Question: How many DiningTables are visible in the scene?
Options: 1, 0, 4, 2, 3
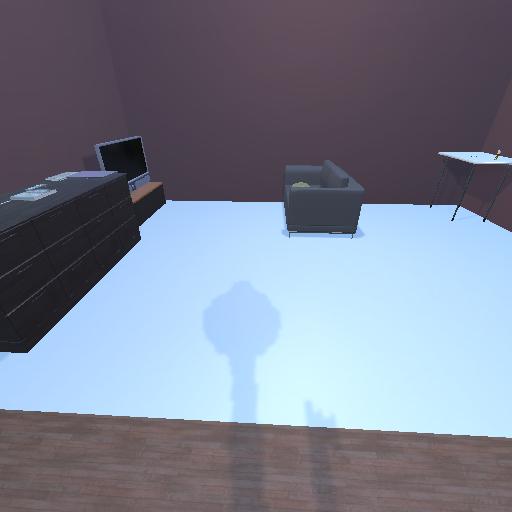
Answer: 1